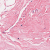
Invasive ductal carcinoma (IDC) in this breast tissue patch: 0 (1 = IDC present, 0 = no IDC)